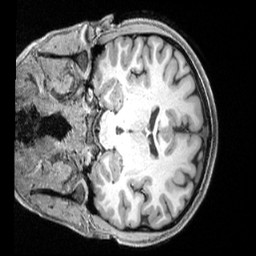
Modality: T1w
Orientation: coronal
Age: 34
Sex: female
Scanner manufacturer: siemens
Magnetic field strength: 3 T
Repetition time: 2.4 s
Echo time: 0.00228 s